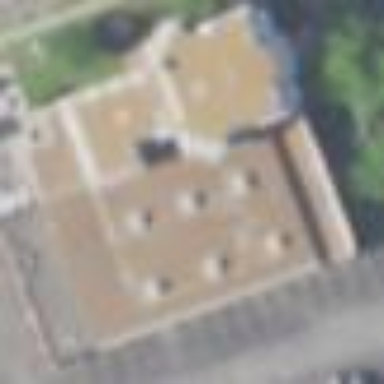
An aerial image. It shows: Social centre building.